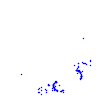
Particle: proton